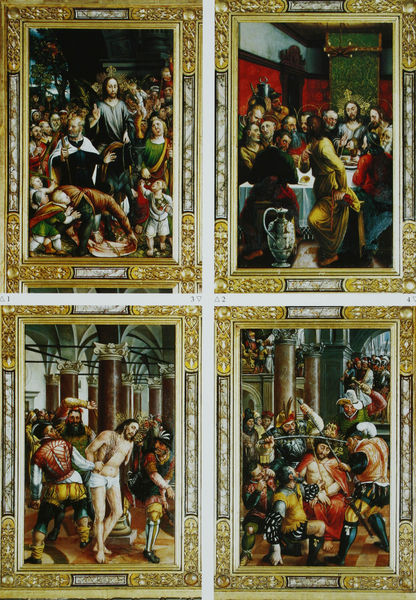
Titel: Hochaltar, Erste Wandlung, linker Flügel
Künstler: Hans Mielich
Standort: Ingolstadt
Institution: Liebfrauenmünster
Schlagwörter: baum, blau, feder, gemälde, körper, lendenschurz, nackt, weiß, gelb, grün, landschaft, menschen, ocker, ausschnitt, braun, bunt, marmor, männer, orange, pfeiler, raum, schmuck, schwarz, säule, säulen, tisch, rot, schloss, tuch, malerei, muster, ornament, architektur, barock, bibel, inkarnat, rahmen, silber, goldrahmen, innenraum, öl, gold, mantel, kind, kinder, kanne, krug, vase, bilder, rahmung, bogen, zuschauer, saal, figuren, könig, soldaten, thron, essen, tafel, detail, verzierung, vier, gang, gewölbe, lendentuch, gefäss, vergoldet, kreuz, religion, palast, strahlen, fliesen, schwert, schwerter, säbel, uniform, waffen, soldat, waffe, beschriftung, peitsche, volk, helm, räume, rüstung, altar, hochaltar, kapitelle, römer, karaffe, serie, brustpanzer, heiligenschein, leben, nimbus, christus, jesus, jesus christus, kreuzigung, leid, leiden, qual, krönung, rechteckig, predigt, verbeugung, heilige, leuchtend, abendmahl, jünger, maria, korinthisch, heilung, jesu, petrus, szenen, tempera, streben, dornenkrone, altarbild, christi, kreuzgang, verziehrung, teilung, rüstungen, verspottung, ausschnitte, pacher, tafeln, kreuznimbus, flügelaltar, martyrium, schächer, apostel, wunder, folter, passion, gefesselt, judas, wiß, nimben, leiden christi, kreuzweg, tafelmalerei, geisselung, tafelbilder, dornenkrönung, leben christi, leben jesu, passion christi, leidensweg, einzug in jerusalem, verrat, verurteilung, geiselung, auspeitschen, geissel, geisel, das letzte abendmahl, schongauer, auspeitschung, letzte abendmahl, heiligenschen, geiseln, ruten, verhör, pollack, abehlndma, aötar golden, fellsel, gewännder, jan pollack, jesu christi, lendenschtz, letzte bendmal, politychon, rrand, schird, st. florian, tfel, wolfgang pacher, henkersknechte, keißelung, kreugang